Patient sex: M
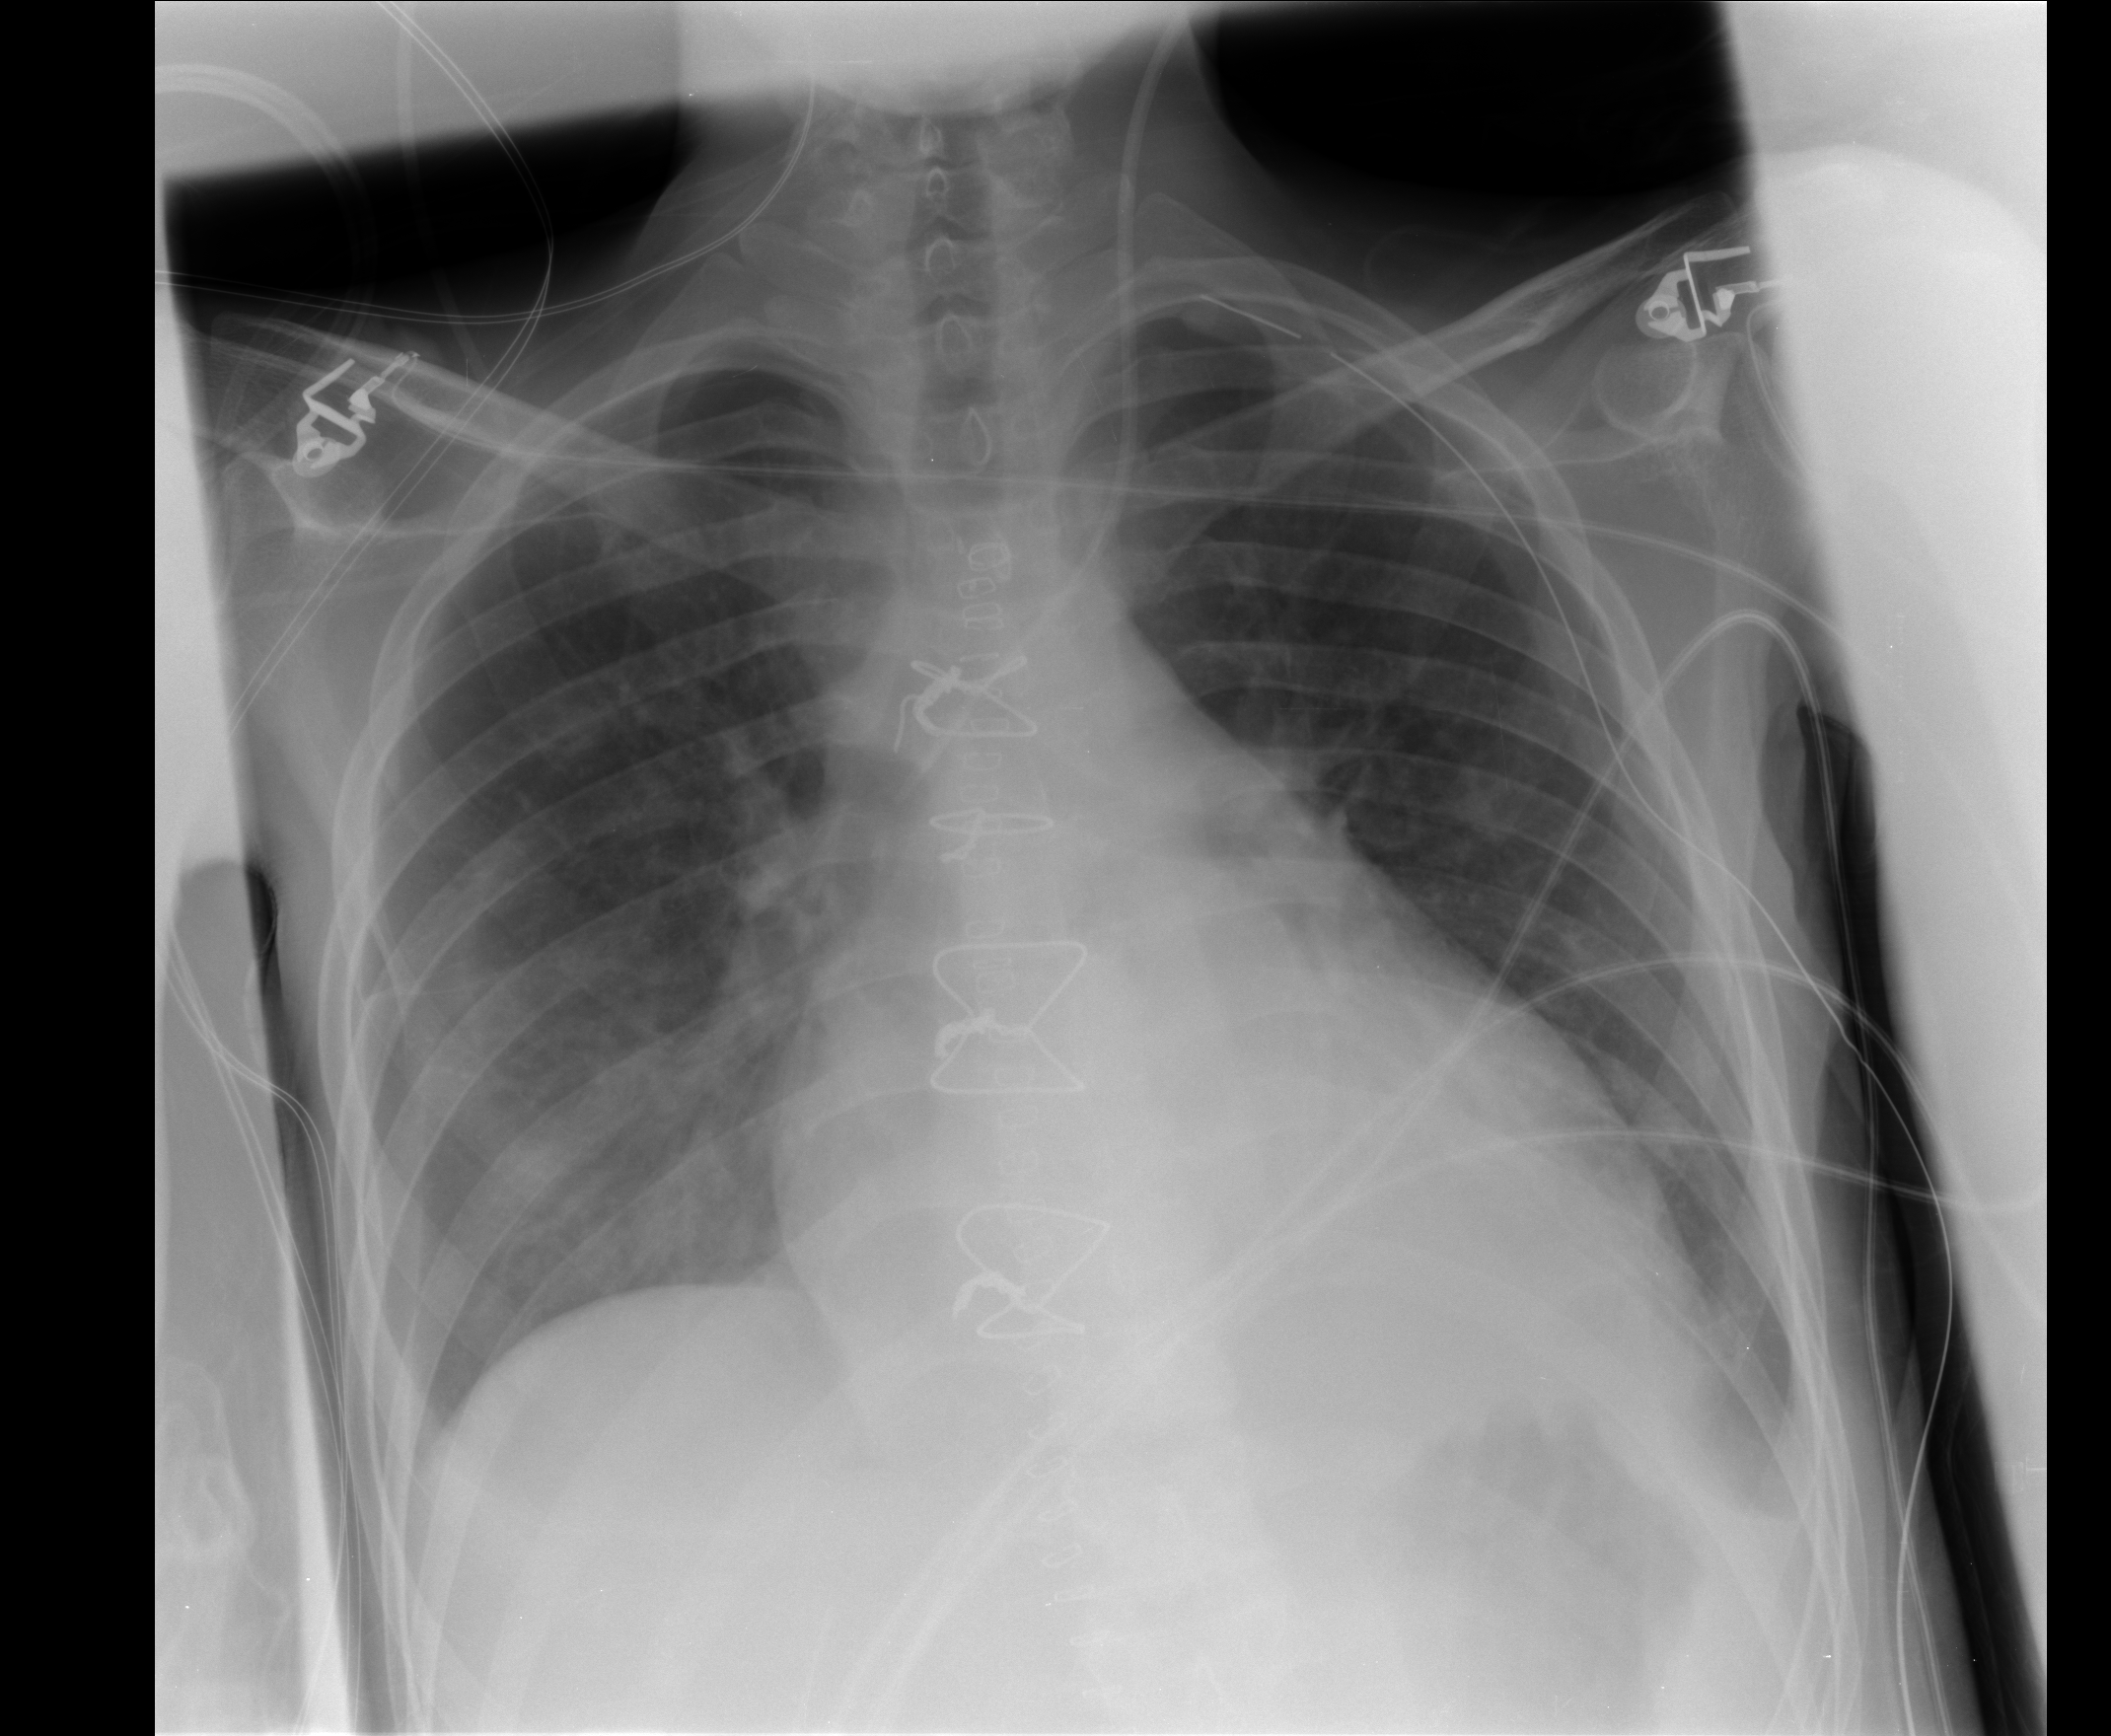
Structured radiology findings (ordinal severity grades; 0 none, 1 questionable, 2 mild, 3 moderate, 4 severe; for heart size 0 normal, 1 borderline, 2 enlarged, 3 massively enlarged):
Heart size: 2
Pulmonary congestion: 0
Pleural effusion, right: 0
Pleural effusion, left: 2
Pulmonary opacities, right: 0
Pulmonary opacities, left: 0
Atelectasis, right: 1
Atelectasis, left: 2